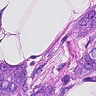
Metastatic tissue present: yes